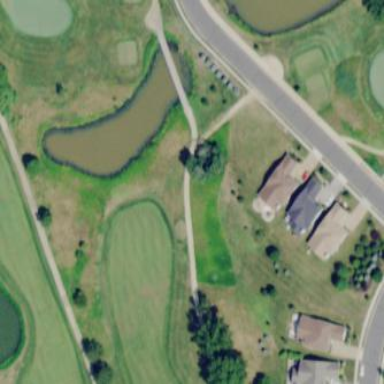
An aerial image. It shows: Water hazard on golf course.